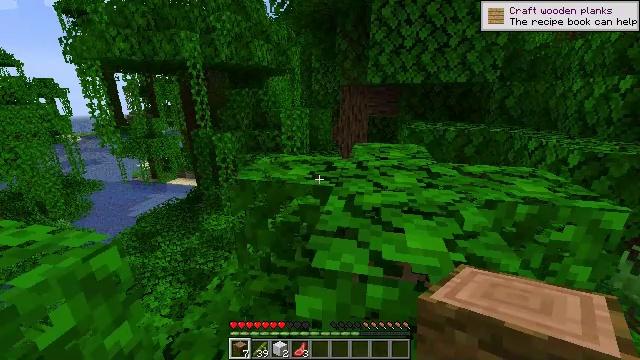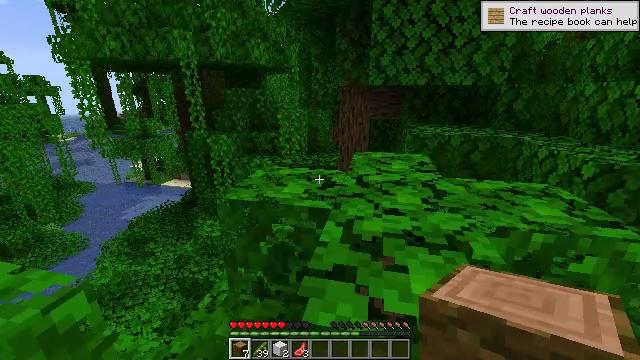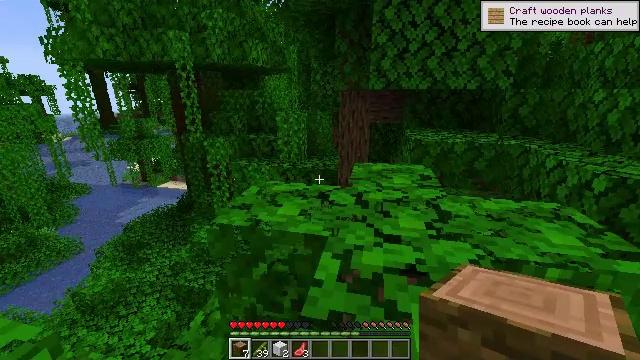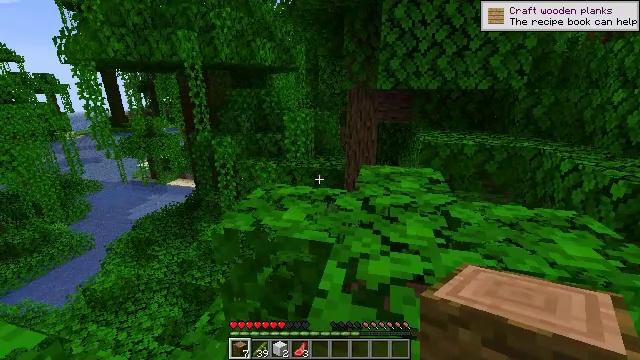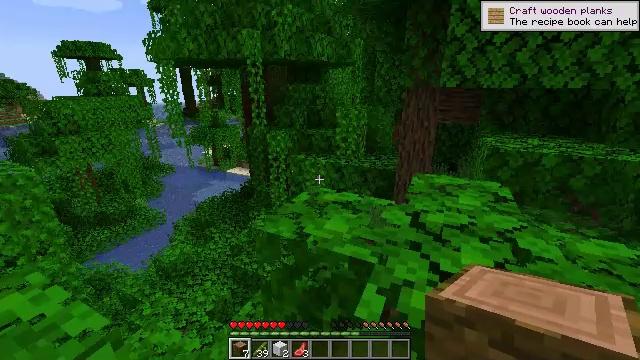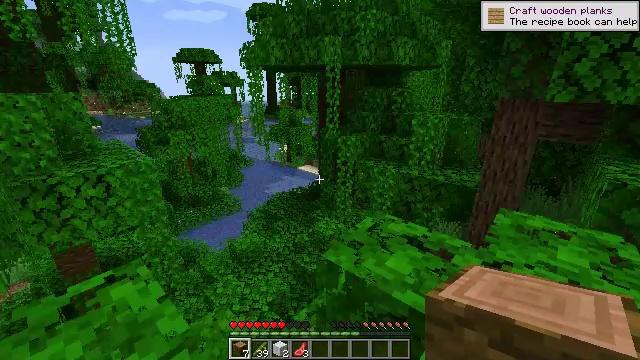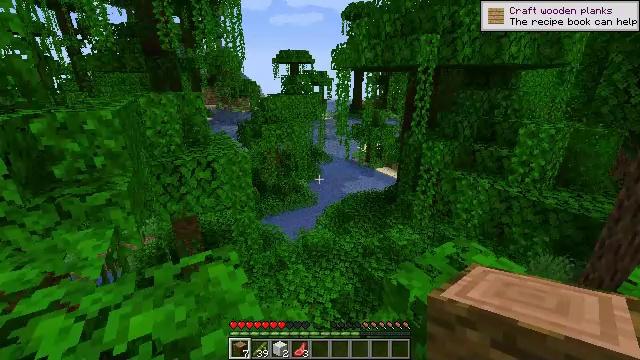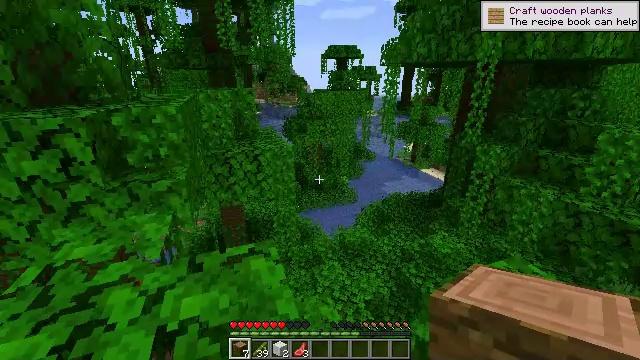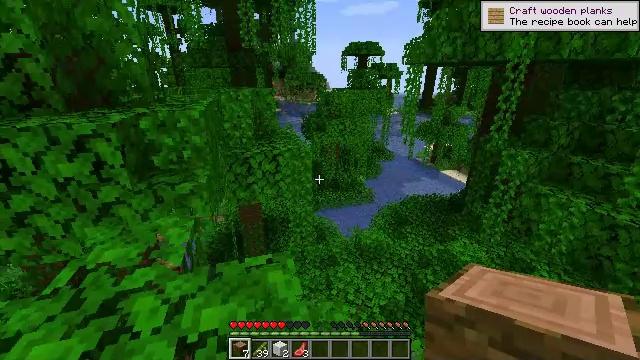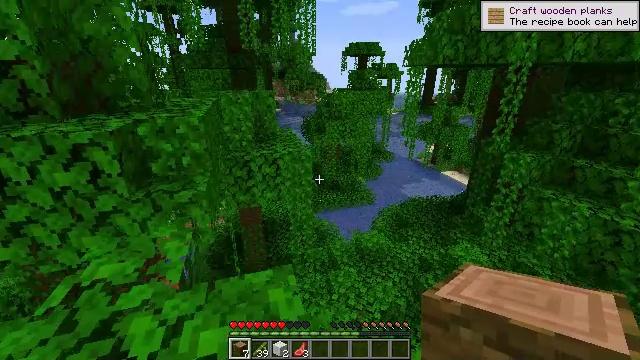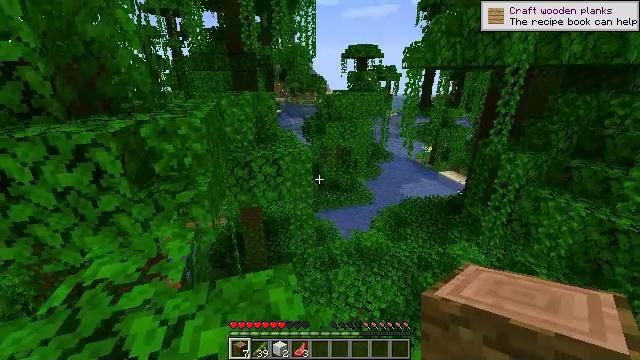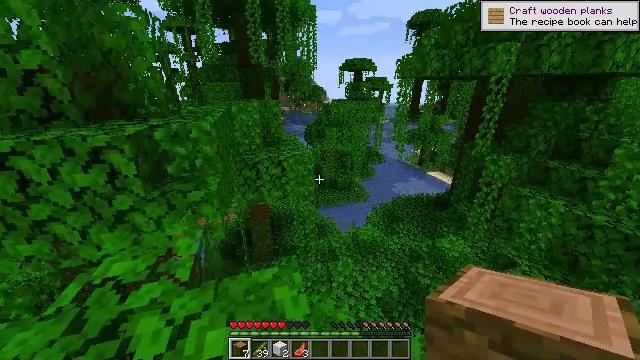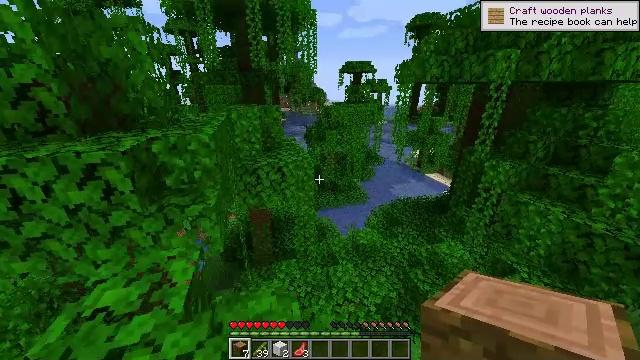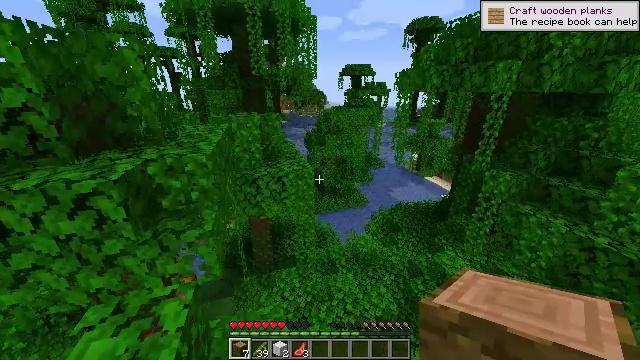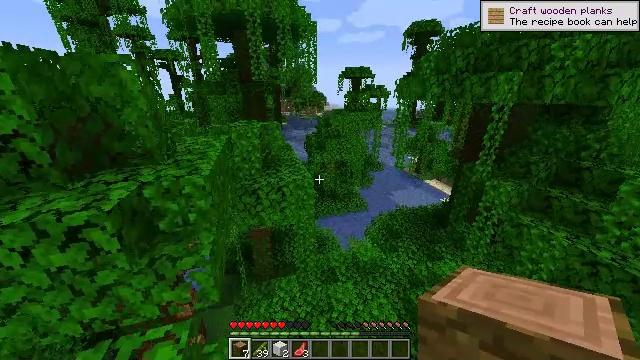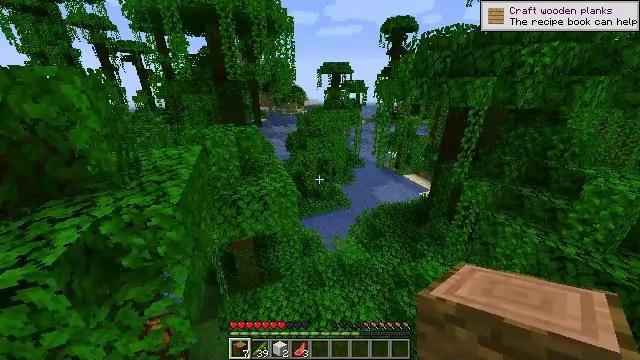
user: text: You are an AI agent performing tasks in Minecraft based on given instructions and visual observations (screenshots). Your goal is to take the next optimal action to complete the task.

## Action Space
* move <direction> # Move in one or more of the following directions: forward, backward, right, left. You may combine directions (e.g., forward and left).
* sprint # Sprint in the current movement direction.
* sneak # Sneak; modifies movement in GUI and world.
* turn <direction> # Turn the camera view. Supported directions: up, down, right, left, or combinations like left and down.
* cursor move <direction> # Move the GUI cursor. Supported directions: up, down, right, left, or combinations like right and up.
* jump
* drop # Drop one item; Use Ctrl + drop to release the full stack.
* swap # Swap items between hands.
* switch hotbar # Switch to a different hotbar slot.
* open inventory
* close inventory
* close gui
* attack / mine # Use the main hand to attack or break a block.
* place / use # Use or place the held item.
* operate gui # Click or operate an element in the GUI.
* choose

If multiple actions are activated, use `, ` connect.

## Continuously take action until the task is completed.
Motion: motion action
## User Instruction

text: Mine bamboo with your hand.
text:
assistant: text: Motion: move forward, jump
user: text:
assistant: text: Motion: move forward, jump
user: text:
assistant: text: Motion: move forward, turn left, jump
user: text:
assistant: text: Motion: move forward, turn left and down, jump
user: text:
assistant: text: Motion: move forward, turn left, jump
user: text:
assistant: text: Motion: move forward, turn left, jump
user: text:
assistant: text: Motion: move forward, turn left, jump
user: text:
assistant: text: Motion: move forward, sprint, turn left, jump
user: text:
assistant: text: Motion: move forward, sprint, jump
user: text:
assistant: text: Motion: move forward, sprint, jump
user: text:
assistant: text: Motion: move forward, sprint, jump
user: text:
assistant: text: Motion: move forward, jump
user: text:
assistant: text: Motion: move forward, jump
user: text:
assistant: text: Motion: move forward, jump
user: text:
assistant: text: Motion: move forward, turn right and down, jump
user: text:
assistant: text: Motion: move forward, turn right and down, jump
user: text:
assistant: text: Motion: move forward, turn right, jump
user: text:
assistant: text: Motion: move forward, turn right, jump
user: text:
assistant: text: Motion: move forward, jump
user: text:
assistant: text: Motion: move forward, sprint, jump
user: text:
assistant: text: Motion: move forward, sprint, jump
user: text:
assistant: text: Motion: move forward, sprint, jump
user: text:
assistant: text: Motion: move forward, sprint, jump
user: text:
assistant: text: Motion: move forward, jump
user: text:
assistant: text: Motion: move forward, jump
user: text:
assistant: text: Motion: move forward, jump
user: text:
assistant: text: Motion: move forward, jump
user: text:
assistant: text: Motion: move forward, jump
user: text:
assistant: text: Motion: move forward, jump
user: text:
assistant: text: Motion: move forward, jump